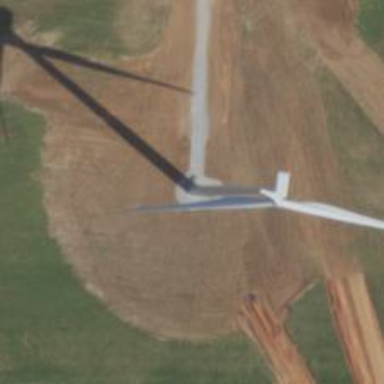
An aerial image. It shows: Wind power generator using wind turbines.